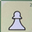
Piece: wP